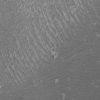
Label: not_dusty